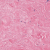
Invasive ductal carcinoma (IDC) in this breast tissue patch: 0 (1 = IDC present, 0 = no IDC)